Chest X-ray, PA view. Patient: 53 years old, sex M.
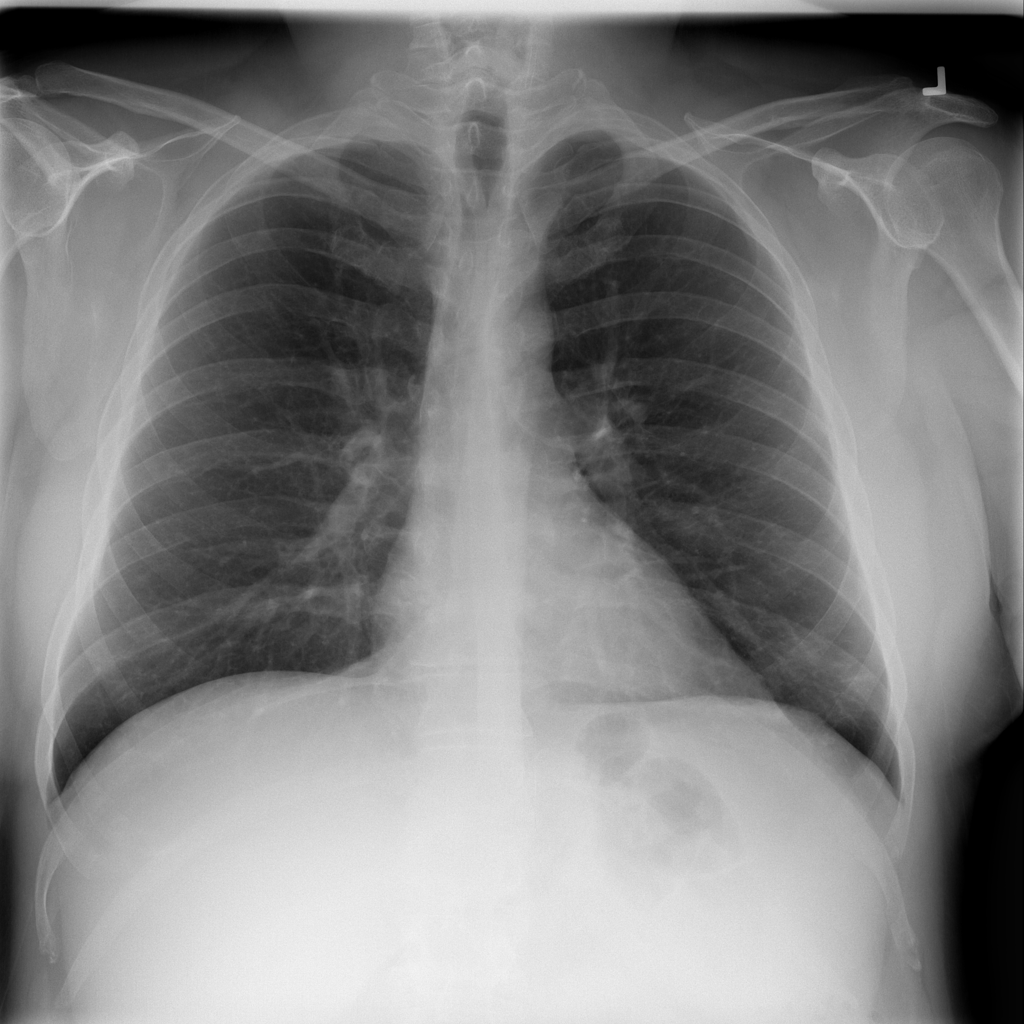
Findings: No Finding